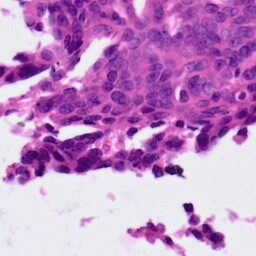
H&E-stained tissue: Ovarian